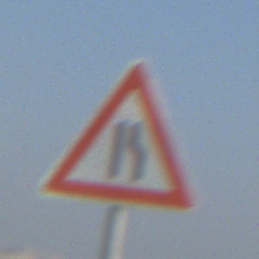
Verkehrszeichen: EinseitigVerengteFahrbahnRechts
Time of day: SunriseSunset
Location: Outdoor (Urban)
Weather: Clear
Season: NotSpecified
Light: Natural